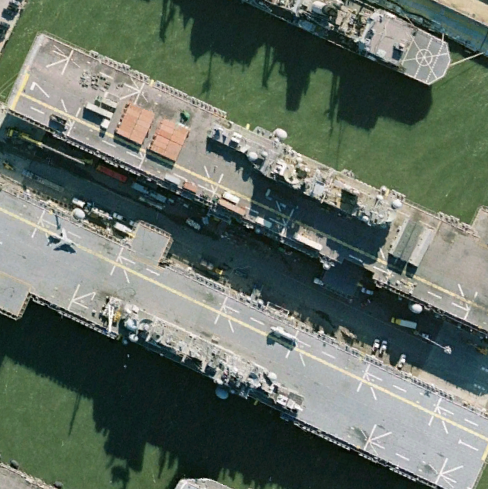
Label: assault